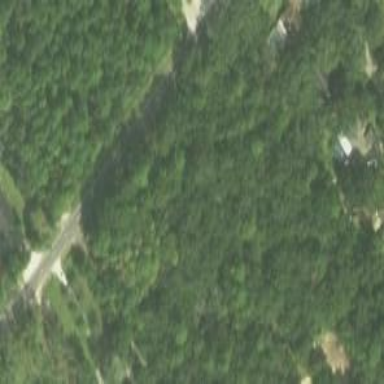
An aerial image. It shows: Mixed woodland area with various types of leaves.